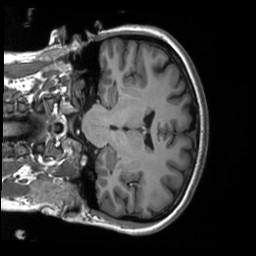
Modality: T1w
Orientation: coronal
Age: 38
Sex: female
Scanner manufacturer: siemens
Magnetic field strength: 3 T
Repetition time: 2.53 s
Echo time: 0.00219 s